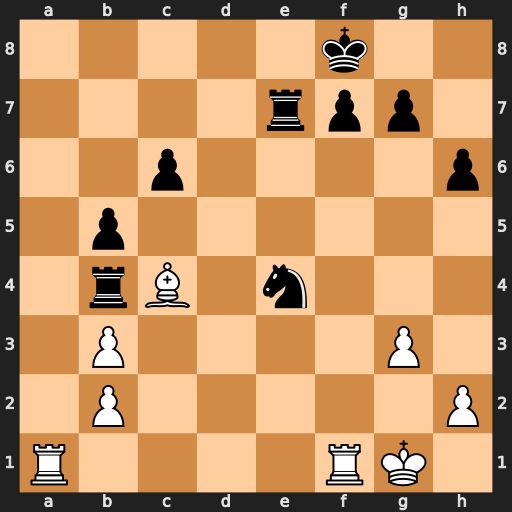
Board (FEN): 5k2/4rpp1/2p4p/1p6/1rB1n3/1P4P1/1P5P/R4RK1
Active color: w
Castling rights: -
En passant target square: -
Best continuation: Ra8+ Re8 Rxf7+